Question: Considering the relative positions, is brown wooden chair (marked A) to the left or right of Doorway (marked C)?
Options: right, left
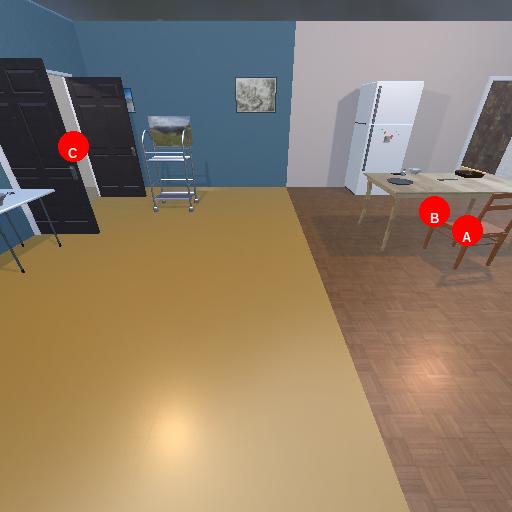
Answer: right